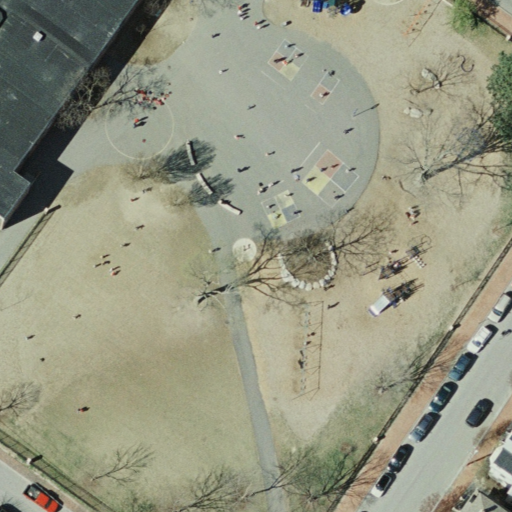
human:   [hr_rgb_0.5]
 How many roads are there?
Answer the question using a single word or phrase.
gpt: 4

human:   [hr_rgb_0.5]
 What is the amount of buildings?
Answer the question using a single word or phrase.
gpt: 3

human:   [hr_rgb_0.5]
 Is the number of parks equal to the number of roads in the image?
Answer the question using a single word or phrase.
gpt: no

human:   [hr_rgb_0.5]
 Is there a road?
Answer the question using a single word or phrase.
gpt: yes

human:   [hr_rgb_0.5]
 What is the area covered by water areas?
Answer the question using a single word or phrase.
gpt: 0m2

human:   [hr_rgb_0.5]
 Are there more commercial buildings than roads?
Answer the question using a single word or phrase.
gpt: no

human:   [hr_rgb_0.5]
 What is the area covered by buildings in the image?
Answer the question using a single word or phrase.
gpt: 2444m2

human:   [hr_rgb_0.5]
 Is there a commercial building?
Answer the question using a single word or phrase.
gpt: no

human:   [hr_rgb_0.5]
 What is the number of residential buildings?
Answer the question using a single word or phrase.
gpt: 2

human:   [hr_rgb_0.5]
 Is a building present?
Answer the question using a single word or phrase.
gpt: yes

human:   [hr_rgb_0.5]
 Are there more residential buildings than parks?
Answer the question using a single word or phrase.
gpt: yes

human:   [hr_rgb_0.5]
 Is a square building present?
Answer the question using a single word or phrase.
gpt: no

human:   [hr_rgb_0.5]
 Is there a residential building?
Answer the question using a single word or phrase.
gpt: yes

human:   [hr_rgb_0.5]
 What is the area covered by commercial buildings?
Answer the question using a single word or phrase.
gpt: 0m2

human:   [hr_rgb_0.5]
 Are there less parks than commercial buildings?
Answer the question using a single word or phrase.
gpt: no

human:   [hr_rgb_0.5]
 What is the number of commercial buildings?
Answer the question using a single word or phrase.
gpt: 0

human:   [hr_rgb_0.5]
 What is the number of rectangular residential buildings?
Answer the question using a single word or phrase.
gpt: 1

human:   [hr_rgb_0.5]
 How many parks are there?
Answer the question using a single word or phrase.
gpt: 1

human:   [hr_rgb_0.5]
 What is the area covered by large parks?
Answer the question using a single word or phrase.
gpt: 0m2

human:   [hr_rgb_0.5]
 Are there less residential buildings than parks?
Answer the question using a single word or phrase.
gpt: no

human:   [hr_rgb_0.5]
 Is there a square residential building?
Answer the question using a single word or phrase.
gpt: no

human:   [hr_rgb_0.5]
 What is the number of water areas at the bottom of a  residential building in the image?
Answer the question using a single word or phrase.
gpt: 0

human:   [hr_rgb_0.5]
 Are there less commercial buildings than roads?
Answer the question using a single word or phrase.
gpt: yes

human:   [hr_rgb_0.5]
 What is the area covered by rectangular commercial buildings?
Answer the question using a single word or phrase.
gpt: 0m2

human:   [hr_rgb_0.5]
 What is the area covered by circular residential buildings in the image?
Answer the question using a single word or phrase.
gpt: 0m2

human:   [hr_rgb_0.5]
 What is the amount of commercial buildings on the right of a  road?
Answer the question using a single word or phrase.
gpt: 0

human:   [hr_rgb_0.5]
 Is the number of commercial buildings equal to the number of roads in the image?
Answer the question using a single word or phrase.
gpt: no

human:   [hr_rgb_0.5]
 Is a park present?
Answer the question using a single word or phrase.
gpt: yes

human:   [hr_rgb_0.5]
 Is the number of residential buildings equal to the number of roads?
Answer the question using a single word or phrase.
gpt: no

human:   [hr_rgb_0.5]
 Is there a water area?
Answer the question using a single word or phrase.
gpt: no

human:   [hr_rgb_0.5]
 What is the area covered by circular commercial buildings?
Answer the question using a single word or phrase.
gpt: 0m2

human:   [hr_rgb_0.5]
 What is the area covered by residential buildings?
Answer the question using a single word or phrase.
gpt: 394m2

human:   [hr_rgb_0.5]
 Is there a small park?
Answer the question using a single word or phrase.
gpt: no

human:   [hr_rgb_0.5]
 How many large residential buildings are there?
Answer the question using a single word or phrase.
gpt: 0

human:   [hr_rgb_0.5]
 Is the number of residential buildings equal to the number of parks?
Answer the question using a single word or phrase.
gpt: no

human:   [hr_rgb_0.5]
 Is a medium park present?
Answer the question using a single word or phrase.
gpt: yes

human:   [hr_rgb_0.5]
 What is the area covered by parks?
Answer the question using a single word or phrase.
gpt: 268m2

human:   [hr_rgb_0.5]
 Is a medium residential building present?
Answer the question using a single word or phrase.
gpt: yes

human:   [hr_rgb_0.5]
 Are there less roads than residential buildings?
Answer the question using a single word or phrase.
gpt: no

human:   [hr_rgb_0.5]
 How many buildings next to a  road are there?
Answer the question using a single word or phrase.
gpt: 3

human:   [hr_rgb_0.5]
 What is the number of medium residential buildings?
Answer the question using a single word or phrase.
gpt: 2

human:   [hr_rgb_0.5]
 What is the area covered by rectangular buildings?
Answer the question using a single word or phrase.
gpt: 246m2

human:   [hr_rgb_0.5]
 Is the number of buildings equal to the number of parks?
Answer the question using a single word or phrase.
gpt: no

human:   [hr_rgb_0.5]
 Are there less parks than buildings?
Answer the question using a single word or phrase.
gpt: yes

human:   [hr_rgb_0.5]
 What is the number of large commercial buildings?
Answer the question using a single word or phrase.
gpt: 0

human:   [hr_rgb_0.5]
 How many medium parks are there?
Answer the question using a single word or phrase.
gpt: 1

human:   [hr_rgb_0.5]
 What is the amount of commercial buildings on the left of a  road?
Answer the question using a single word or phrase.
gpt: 0

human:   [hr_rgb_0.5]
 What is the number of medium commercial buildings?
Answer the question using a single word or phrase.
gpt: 0

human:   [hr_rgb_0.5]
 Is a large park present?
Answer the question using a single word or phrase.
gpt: no

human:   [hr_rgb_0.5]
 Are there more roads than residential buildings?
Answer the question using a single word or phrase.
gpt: yes

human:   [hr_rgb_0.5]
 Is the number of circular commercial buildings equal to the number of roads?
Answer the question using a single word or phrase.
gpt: no

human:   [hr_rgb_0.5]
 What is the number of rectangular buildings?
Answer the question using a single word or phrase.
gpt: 1

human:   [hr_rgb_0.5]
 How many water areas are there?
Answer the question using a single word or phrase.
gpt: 0

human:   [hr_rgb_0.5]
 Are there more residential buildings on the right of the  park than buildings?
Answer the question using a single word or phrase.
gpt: no

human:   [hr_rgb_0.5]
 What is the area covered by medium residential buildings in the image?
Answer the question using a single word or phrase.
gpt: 394m2

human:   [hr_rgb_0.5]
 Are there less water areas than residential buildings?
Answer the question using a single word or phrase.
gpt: yes

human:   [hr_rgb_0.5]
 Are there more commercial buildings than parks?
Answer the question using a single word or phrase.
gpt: no

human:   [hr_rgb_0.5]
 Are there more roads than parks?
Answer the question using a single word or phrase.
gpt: yes

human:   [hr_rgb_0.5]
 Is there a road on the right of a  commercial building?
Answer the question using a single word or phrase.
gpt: no

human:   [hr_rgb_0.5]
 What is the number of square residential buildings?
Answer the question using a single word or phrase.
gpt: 0

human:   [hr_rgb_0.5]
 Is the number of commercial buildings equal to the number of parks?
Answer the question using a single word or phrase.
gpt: no

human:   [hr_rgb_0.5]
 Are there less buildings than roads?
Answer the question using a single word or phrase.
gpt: yes

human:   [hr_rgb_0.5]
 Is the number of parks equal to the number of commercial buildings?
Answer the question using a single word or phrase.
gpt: no

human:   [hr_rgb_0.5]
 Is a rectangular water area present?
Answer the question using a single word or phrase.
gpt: no